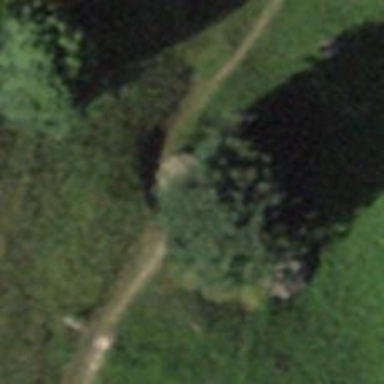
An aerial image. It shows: Unpaved path.